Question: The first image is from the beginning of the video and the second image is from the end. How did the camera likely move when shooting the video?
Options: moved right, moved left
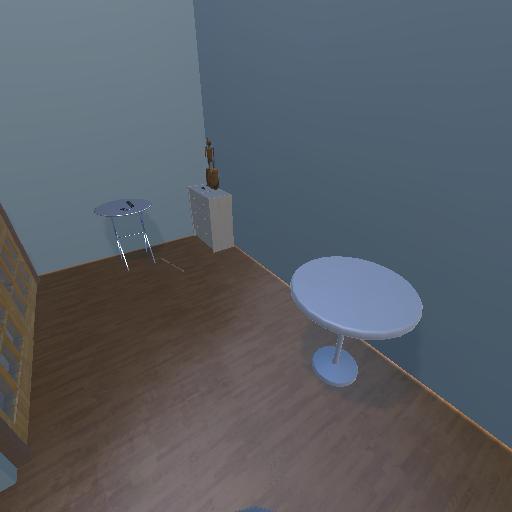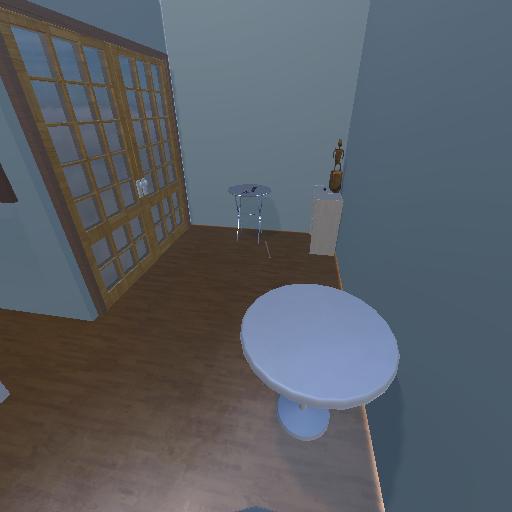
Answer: moved right